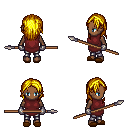
a pixel art fantasy rpg character, female body template, human, dark skin, maroon tunic, metal pants, blonde long hairstyle, metal gloves, brown slippers, spear, four views (front, back, left, right), 2x2 character sprite sheet, small pixel art, hard edges, no anti-aliasing